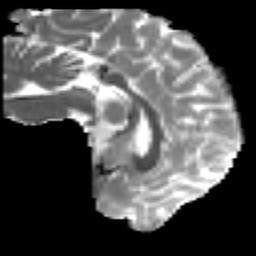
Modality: MD
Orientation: sagittal
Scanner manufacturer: ge
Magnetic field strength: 3 T
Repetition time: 7.98 s
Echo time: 0.0701 s